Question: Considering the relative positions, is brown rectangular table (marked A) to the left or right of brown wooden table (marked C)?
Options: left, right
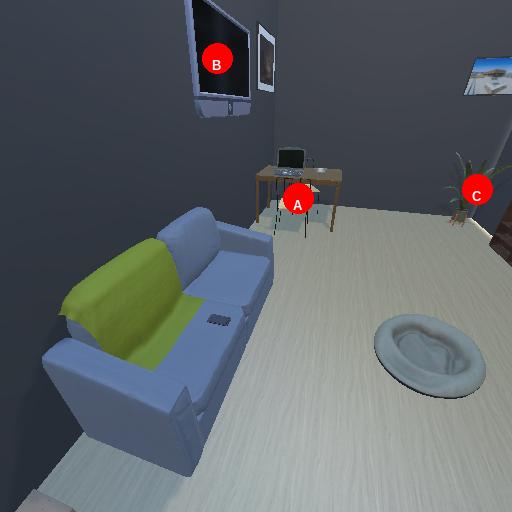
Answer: left